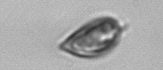
Label: Prorocentrum_triestinum